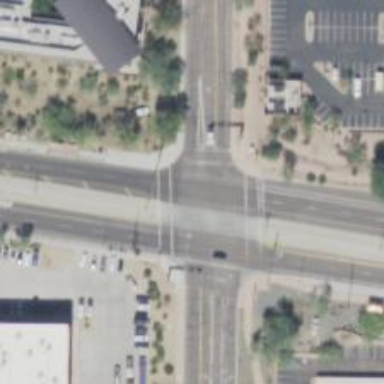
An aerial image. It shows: Solid stop line on the road marking.